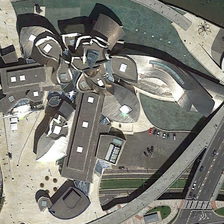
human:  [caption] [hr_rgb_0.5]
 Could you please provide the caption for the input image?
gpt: a large building is near a viaduct .

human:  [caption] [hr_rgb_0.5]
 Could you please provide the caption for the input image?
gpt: a large building is near a viaduct .

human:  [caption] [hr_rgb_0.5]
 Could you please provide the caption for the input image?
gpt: a large building is near a viaduct .

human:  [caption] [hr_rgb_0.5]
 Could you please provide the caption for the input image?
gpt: a large building is near a viaduct .

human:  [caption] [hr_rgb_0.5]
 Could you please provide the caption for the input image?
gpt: a large building is near a viaduct .